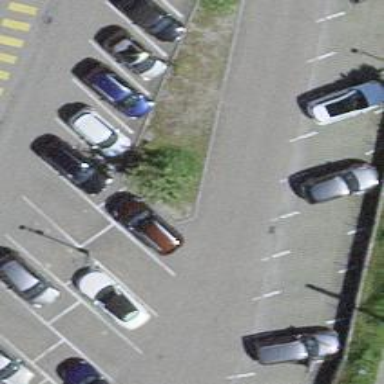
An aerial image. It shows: Asphalt parking aisle road.